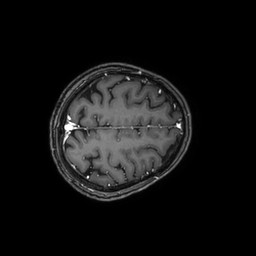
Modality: T1w
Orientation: axial
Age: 62
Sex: female
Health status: ill
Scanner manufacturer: philips
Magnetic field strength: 3 T
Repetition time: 0.0079 s
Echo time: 0.0035 s